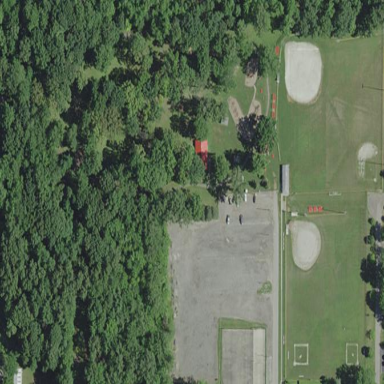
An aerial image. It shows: Recreational ground in the park area.